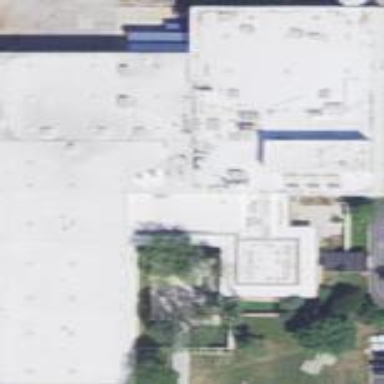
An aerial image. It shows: Industrial building.